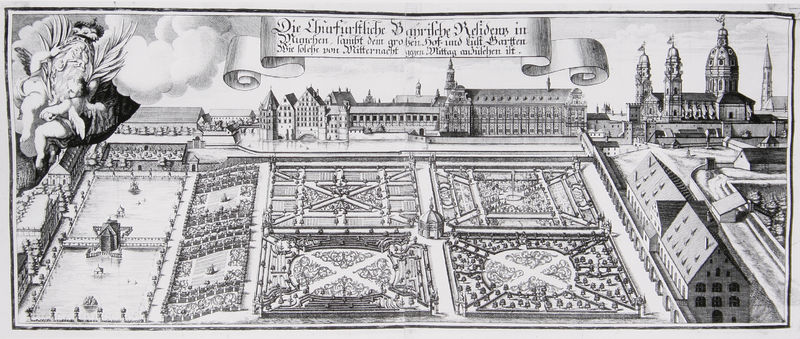
Titel: Ansicht der Münchner Residenz von Norden
Künstler: Michael Wening
Institution: unbekannt
Schlagwörter: flügel, himmel, wasser, weiß, wolken, bäume, fluss, see, stadt, teich, fenster, grau, schwarz, skizze, straße, zeichnung, anlage, dach, gebäude, haus, park, parkanlage, schloss, weg, wolke, fest, muster, architektur, barock, spitze, bach, häuser, hügel, brücke, büsche, hütte, kirche, wege, figur, theater, borte, gotik, krone, renaissance, boot, boote, brunnen, kreis, rund, turm, bassin, engel, garten, schrift, wellen, ansicht, fassade, italien, abhang, hang, dächer, giebel, grafik, graphik, linien, hof, platz, vogelperspektive, kuppel, banner, querformat, kaiser, könig, spitz, inschrift, geschlossen, tor, galerie, paterre, befestigung, aufsicht, kirchen, panorama, stadtansicht, vier, gang, burg, bayern, bayrisch, glockenturm, türmchen, türme, münchen, palast, stern, dom, festung, kreuzung, druck, druckgraphik, schwarz weiss, druckgrafik, stich, militär, text, quer, herrscher, entwurf, fürst, arkaden, quadrate, diagonal, fisch, öffnung, veste, residenz, herzog, beet, beete, diagonale, graben, parterre, plan, gärten, achsen, höfisch, pavillon, rampe, monarchie, heilig, nymphenburg, maria, kupferstich, format, wasserbecken, englischer garten, quadrat, bau, labyrinth, hau, fische, rottmann, kaserne, schwabing, grundriss, aufriss, fensterachsen, versailles, hofgarten, zweiturmfassade, zeremoniell, theatinerkirche, gartenanlage, trakt, tambour, schirft, kurfürst, hecken, übersicht, wassergraben, altstadt, brunnenhof, kaiserhof, trakte, irrgarten, kur, wassser, hofkirche, bologna, tambourkuppel, theatiner, wandpfeiler, zweiturmfront, marstallplatz, marstall, schriftband, korne, schwabinger tor, bäme, wenig, salvator, graphikg, wandpfeilerkirche, wittelsbacher, krichen, apothekenhof, armeemuseum, elitär, entfestigung, exklusiv, feldherrnahlle, festarchitektur, festsaalbau, fischhaus, fischteiche, französische gartenanlage, galeriegebäude, galeriestrasse, georgsrittersaal, georgssaal, herkulessaal, hofgartentor, kurfürstliche, kurfürstliche bayrische, neuveste, orthogonal, panegyrik, patrona boiariae, salvatorkirche, schönfeldvorstadt, sebrücke, spitzhelm, staatskanzlei, stadtgraben, teiche, verbindugnsgang, wening, archetektur, partimente, bayrische